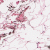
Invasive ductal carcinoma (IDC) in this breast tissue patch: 0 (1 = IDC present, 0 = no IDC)